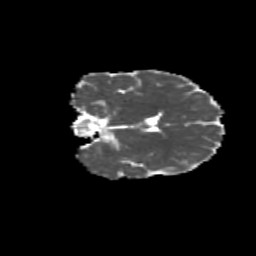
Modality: MD
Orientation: coronal
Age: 9
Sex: female
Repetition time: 9.512 s
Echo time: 0.089 s